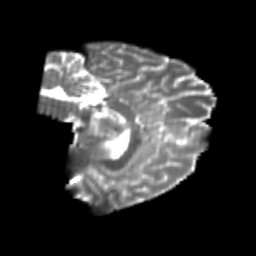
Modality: T2w
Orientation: sagittal
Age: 20
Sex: male
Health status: healthy
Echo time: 0.074 s